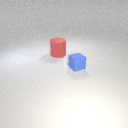
small blue rubber cube in front of large red rubber cylinder